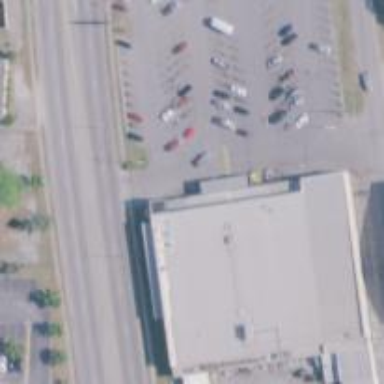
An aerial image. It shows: Supermarket building.